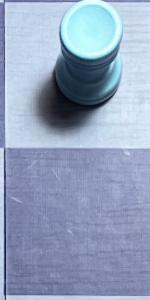
Label: Empty